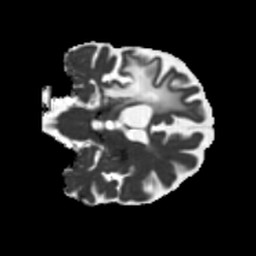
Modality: MD
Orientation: coronal
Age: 49
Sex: male
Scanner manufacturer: siemens
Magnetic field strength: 3 T
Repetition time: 5.25 s
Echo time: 0.08 s